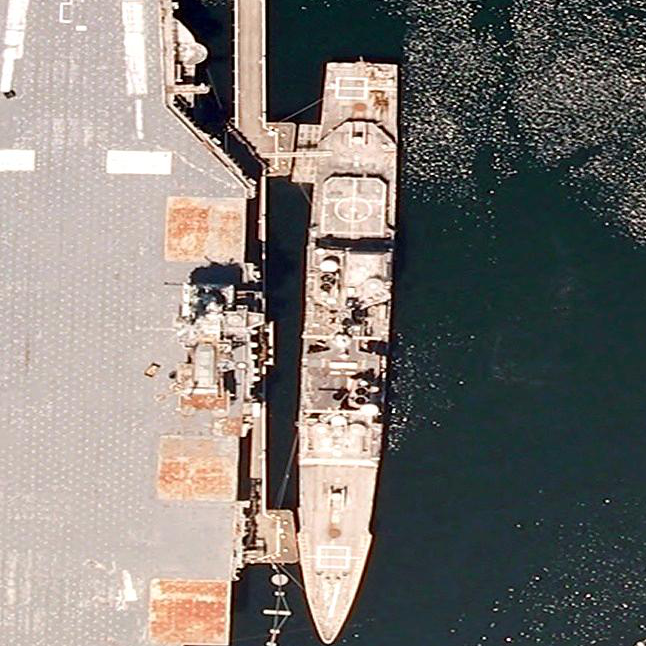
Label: Ticonderoga-class_cruiser